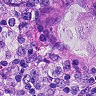
Metastatic tissue present: yes